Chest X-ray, PA view. Patient: 23 years old, sex F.
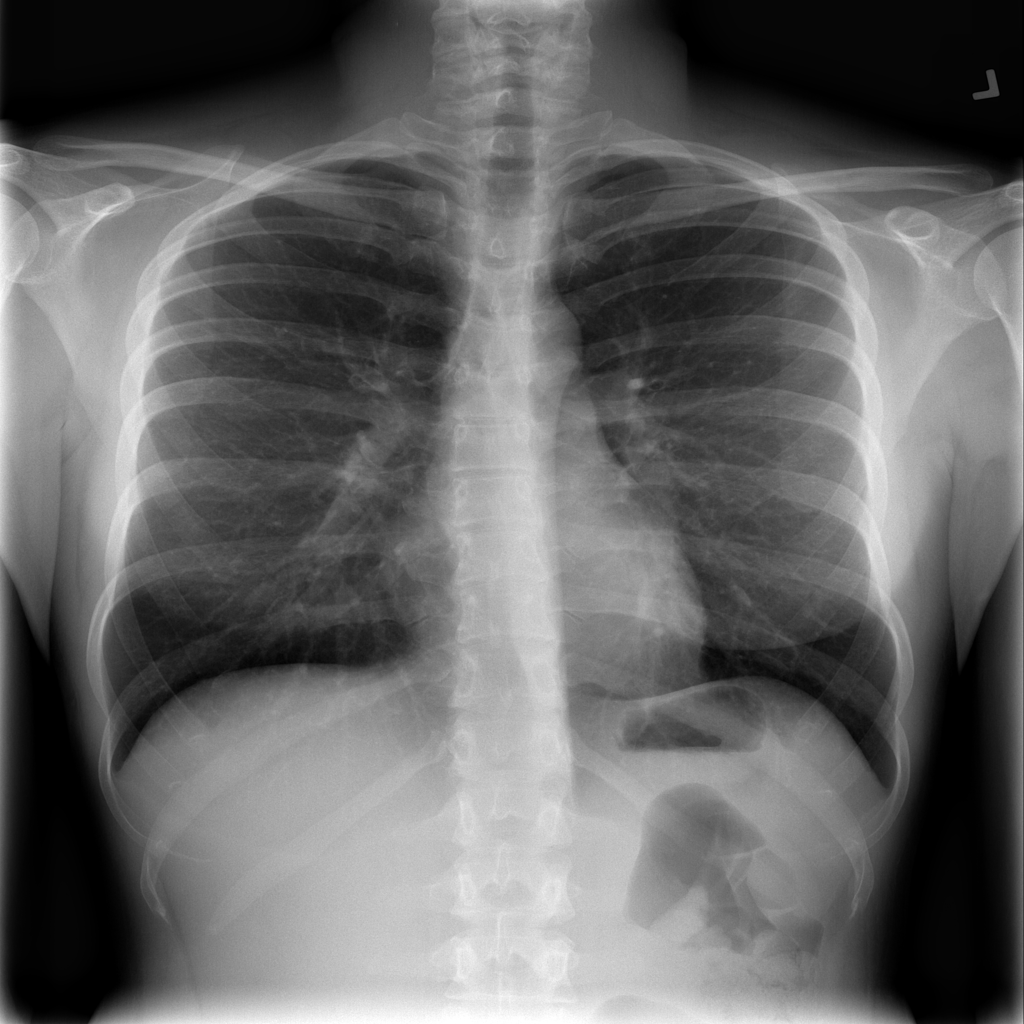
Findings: No Finding